Current action and preconditions to check: path_clear

Your task: For each precondition in the list above, predict whether it will hold at this action.

Consider the current scene as observed from the mobile robot's camera, and analyze the predicted future states of all dynamic agents (e.g., people, animals, vehicles, or any moving entities) within the NEXT SECOND.

IMPORTANT: Only answer "very likely" if you are absolutely certain—based on strong, clear evidence—that a dynamic agent will violate the precondition in the predicted future state. Do NOT answer "very likely" for unlikely, ambiguous, or low-probability risks.

Ask yourself for each precondition: Is there a high probability, with clear and convincing evidence, that the predicted future states of any dynamic agent will interfere with the predicted future state of the currently executing action within the NEXT SECOND, causing that precondition to fail?

Assess the risk level based on these predictions. Use "likely" or "very likely" if motions create a clear risk of interference.

Use "neutral" or "improbable" if agents are nearby but their predicted paths are clearly diverging or non-conflicting.

Failure Risk Categories: "very improbable", "improbable", "neutral", "likely", "very likely"

Answer Format: Output ONLY the probability_of_failure value from these categories: "very improbable", "improbable", "neutral", "likely", "very likely"

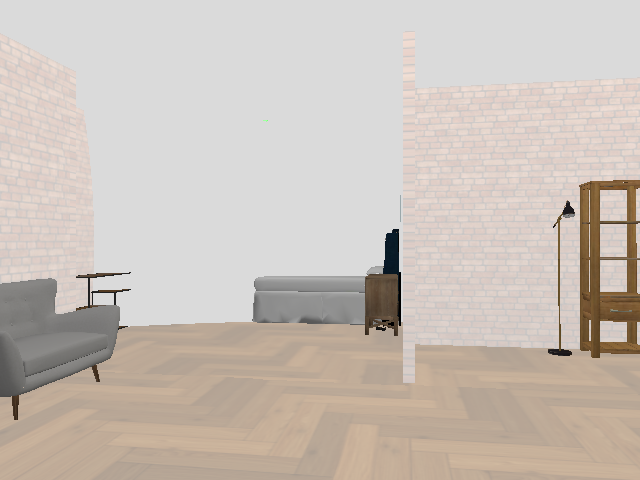

Answer: very improbable